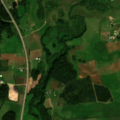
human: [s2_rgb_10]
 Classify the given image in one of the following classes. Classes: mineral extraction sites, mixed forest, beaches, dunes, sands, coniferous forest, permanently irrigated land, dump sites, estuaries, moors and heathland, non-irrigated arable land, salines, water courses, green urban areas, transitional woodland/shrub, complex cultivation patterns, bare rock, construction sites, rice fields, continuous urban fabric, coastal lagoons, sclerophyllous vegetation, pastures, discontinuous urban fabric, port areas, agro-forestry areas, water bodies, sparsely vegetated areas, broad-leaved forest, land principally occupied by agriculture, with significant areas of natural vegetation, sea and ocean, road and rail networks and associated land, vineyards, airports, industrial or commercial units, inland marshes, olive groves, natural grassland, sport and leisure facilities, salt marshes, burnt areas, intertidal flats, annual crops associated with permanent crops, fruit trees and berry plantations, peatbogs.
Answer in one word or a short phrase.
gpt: non-irrigated arable land, pastures, complex cultivation patterns, land principally occupied by agriculture, with significant areas of natural vegetation, broad-leaved forest, coniferous forest, transitional woodland/shrub